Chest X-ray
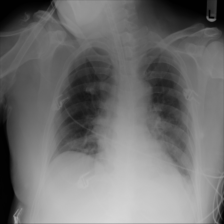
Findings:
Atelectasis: negative
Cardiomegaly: negative
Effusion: negative
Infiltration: positive
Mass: negative
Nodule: negative
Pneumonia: negative
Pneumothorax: negative
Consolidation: negative
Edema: negative
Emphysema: negative
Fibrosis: negative
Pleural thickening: negative
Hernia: negative